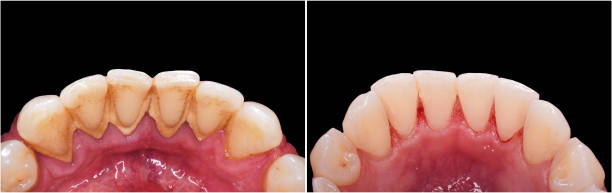
Condition: Calculus